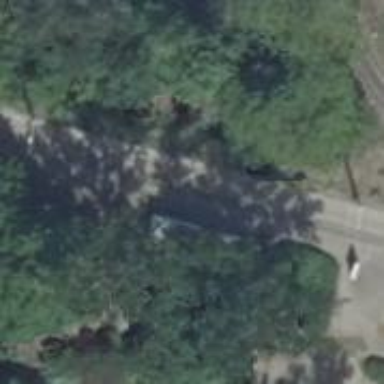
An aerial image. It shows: Public transport shelter.